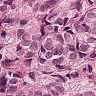
Metastatic tissue present: yes